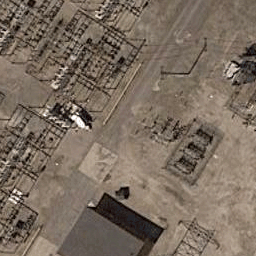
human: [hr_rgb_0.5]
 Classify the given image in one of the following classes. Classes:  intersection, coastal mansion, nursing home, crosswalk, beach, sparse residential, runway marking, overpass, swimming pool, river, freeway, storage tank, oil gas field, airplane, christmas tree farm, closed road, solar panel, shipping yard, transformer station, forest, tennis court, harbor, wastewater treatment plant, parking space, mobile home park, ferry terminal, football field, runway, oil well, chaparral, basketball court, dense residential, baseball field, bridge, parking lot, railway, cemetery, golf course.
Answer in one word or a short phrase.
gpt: transformer station